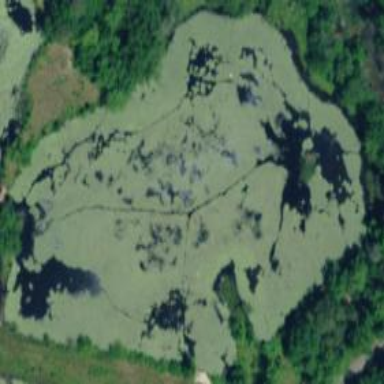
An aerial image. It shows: Serene pond surrounded by nature.